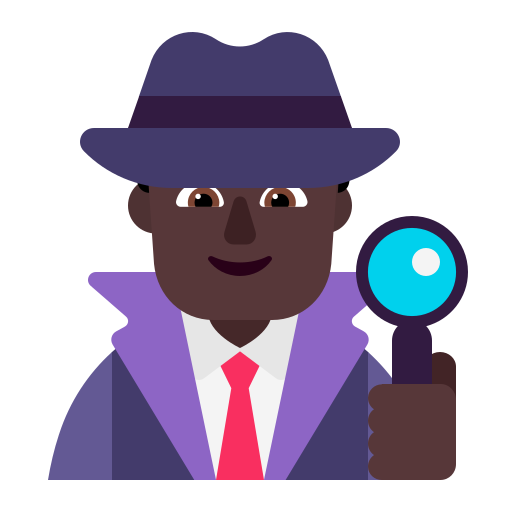
man detective flat dark